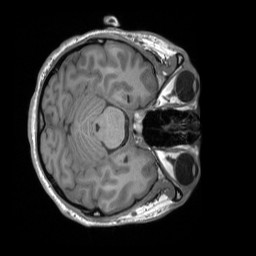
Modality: T1w
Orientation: axial